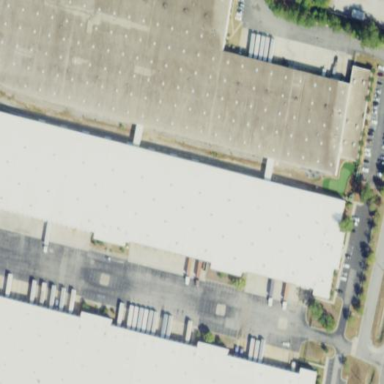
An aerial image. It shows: Warehouse building.